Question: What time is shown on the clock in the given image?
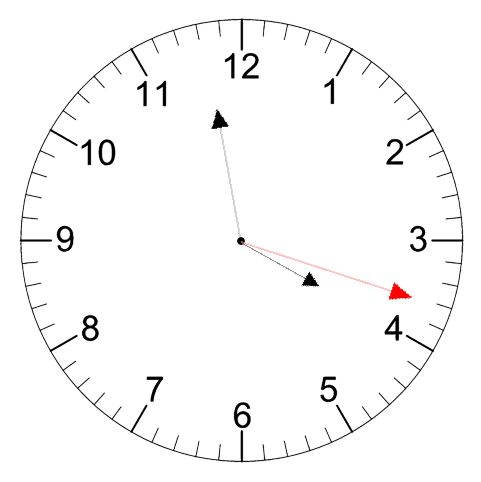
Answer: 03:58:18